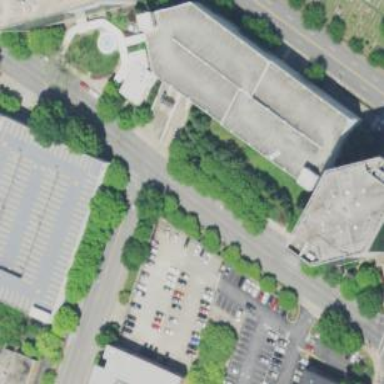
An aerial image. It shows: Multi-storey parking building.